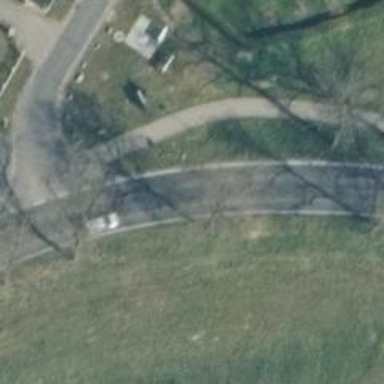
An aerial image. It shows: Secondary road with asphalt surface.